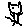
Label: cat